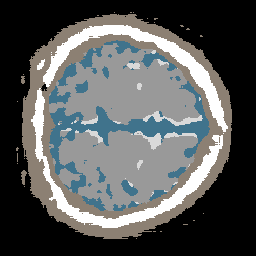
Label: no_lesion